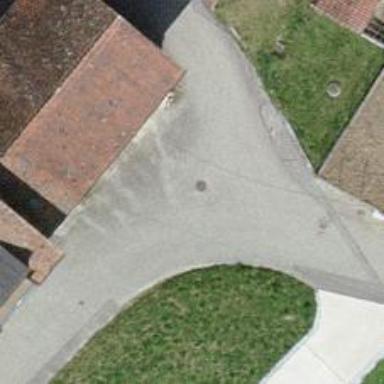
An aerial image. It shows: Residential road.